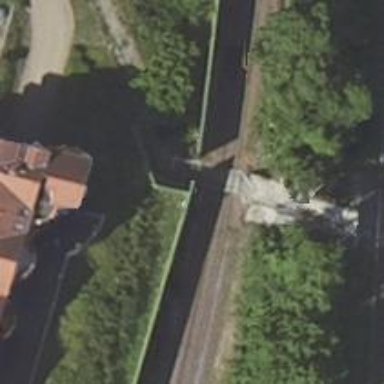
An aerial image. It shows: Railway crossing.